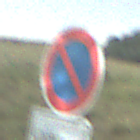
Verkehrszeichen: EingeschraenktesHalteverbot
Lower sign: HinweisDurchVerbaleAngabe1
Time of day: Night
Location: Outdoor (Nature)
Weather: Clear
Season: NotSpecified
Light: Natural